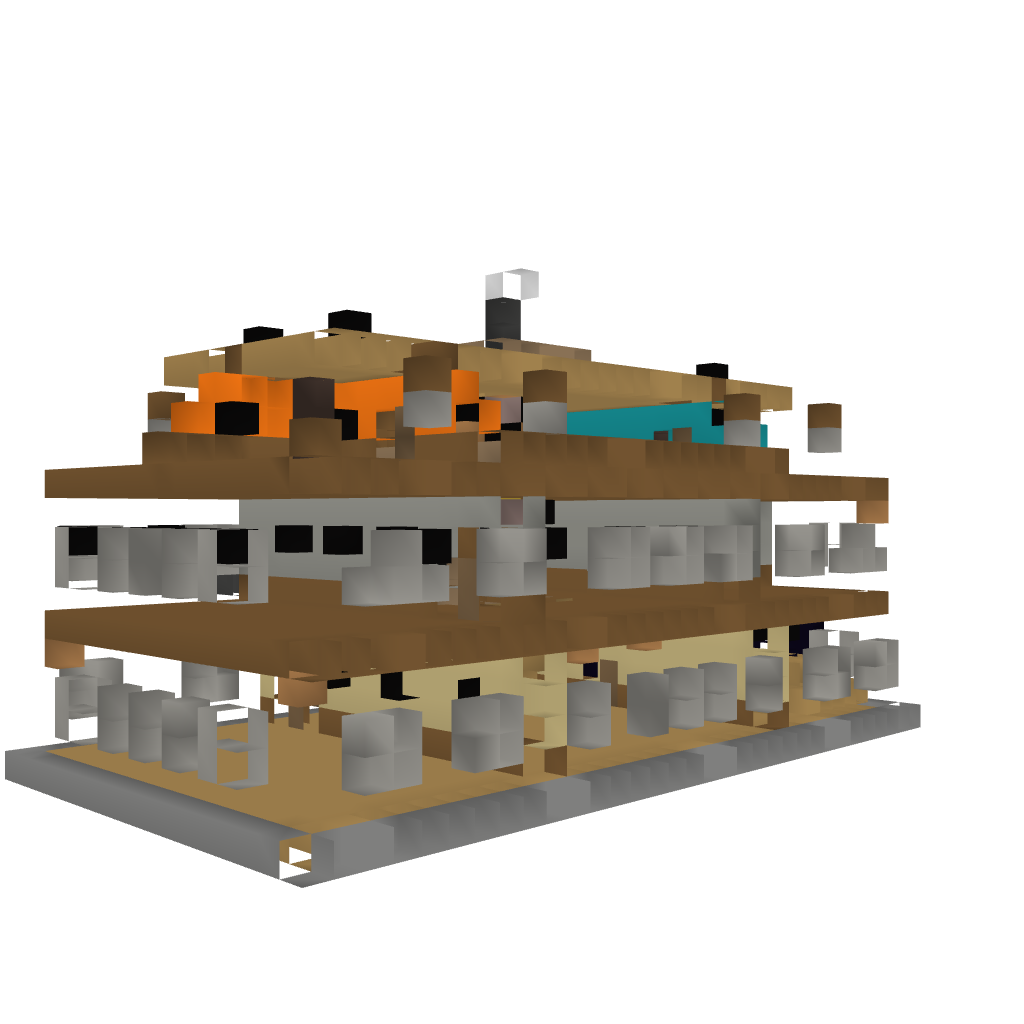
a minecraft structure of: Wiehl City Hall